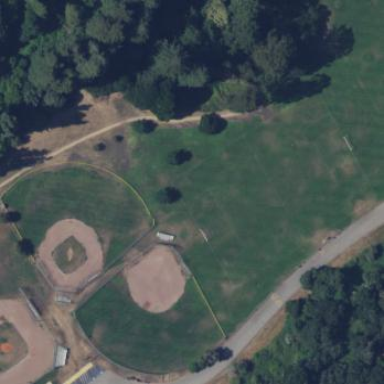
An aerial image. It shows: Baseball pitch for leisure land activities.